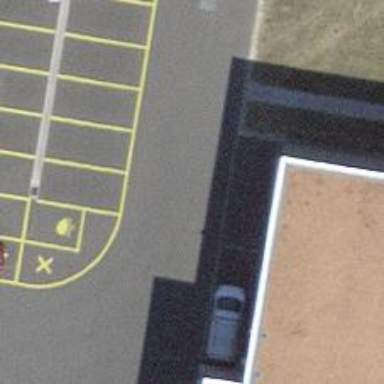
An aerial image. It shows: Road serving as parking aisle.